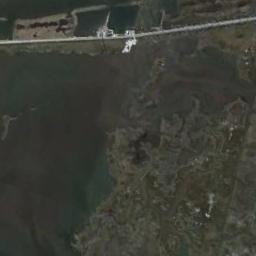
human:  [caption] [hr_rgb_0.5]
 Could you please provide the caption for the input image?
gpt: Except for the waters, this wetland is covered by vegetation .

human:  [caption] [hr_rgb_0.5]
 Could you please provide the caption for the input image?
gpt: The wetland consists of dry plants and water .

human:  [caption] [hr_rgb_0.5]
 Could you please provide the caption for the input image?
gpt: There are many plants in the wetland .

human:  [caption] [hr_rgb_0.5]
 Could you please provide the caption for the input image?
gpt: Brown trivial bare land in the river in a wetland .

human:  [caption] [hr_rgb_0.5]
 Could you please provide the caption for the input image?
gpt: A straight road goes across the wetland .